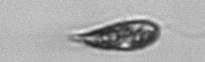
Label: Euglena